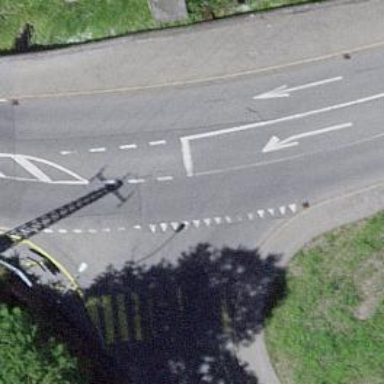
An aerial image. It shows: Secondary road with asphalt surface.